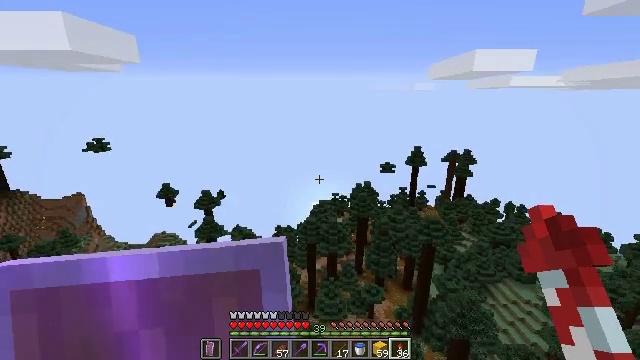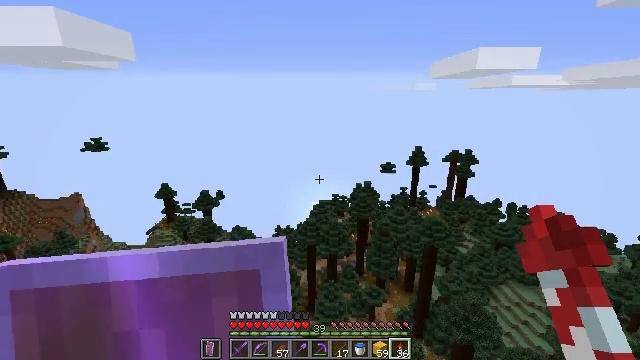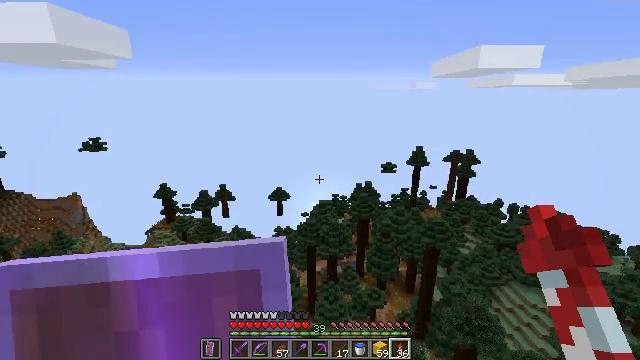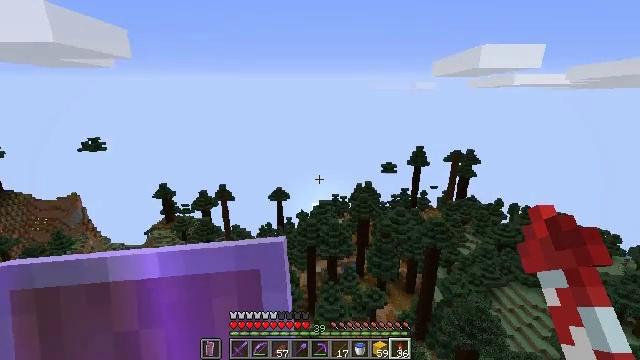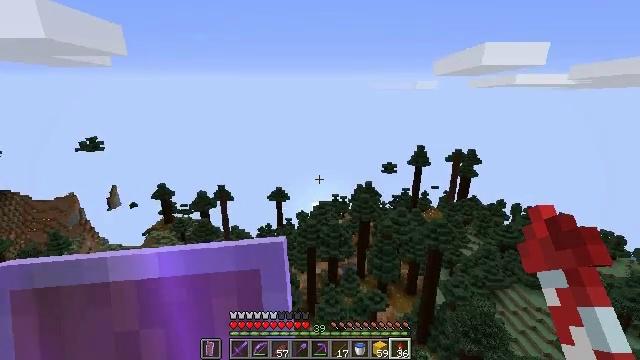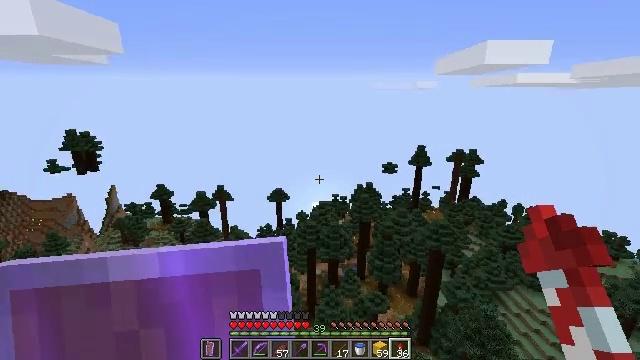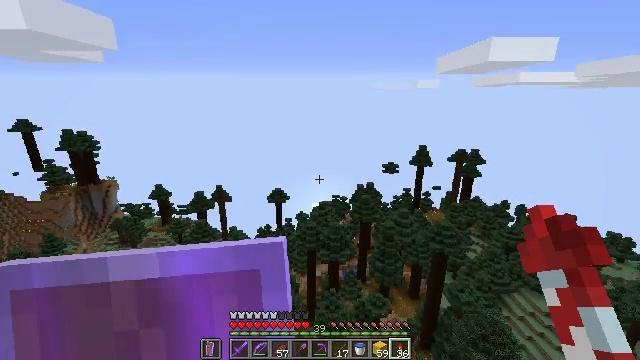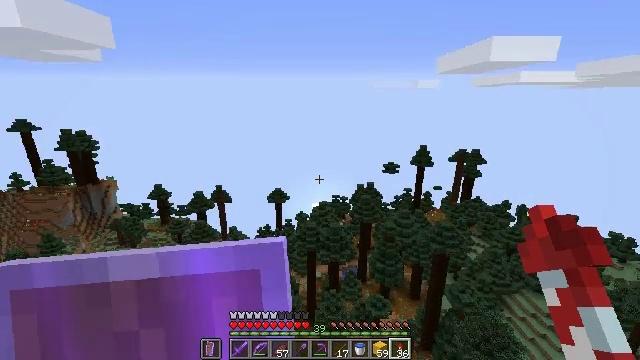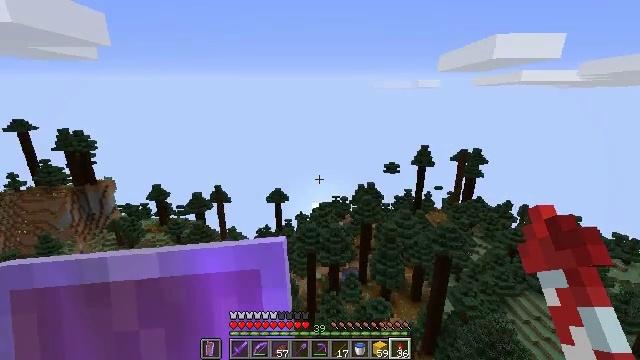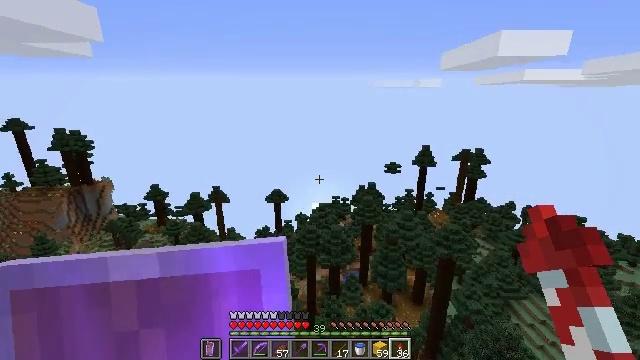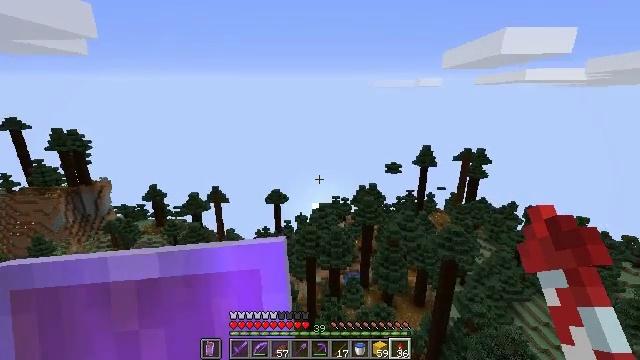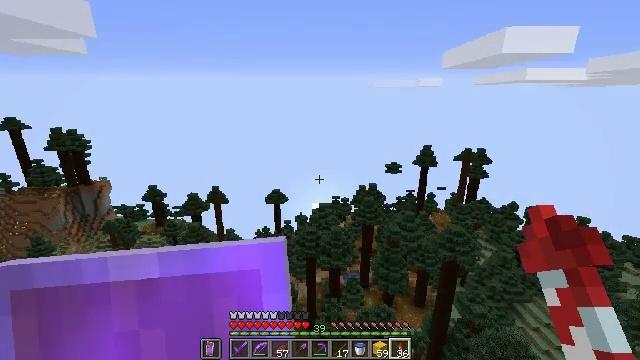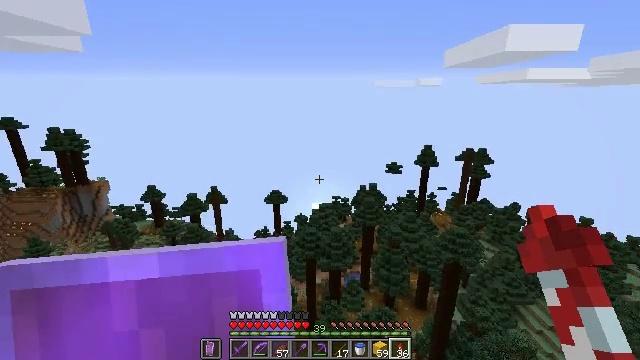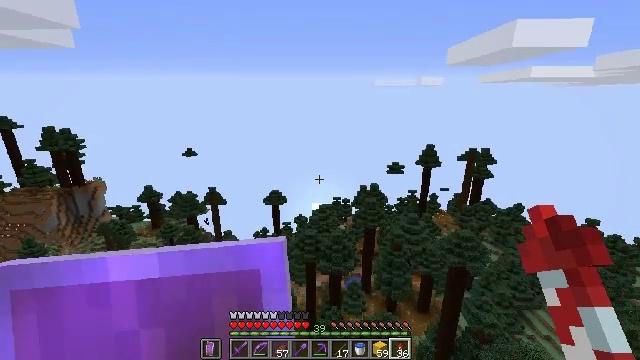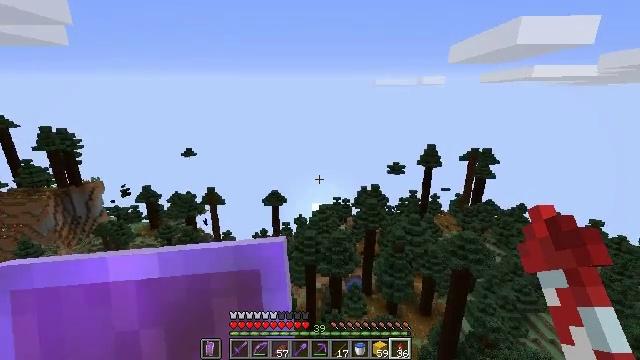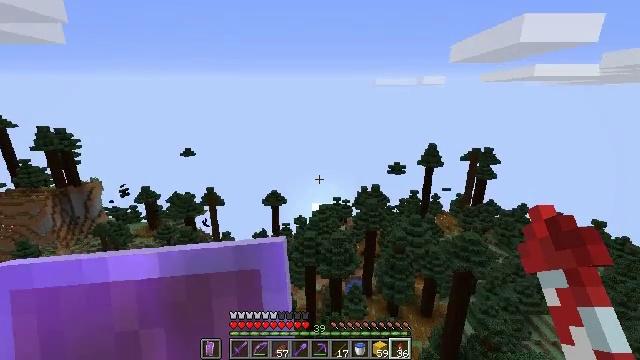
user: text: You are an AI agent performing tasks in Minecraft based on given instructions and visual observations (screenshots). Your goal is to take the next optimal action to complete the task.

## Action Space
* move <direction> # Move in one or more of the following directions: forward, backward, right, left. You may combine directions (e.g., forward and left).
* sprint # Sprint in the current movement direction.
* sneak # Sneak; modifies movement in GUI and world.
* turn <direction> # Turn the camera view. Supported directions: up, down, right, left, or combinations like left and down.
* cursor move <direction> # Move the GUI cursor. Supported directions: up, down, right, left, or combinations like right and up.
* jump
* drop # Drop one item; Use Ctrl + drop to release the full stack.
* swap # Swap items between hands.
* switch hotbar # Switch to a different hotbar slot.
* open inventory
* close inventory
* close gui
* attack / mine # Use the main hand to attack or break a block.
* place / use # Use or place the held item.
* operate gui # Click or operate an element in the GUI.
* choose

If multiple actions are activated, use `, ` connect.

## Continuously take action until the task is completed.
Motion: motion action
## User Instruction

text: craft item cyan carpet
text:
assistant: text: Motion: no_op
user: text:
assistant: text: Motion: no_op
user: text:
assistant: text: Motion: no_op
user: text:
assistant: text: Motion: no_op
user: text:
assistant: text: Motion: no_op
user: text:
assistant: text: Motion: no_op
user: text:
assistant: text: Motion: no_op
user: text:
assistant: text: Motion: no_op
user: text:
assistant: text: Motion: no_op
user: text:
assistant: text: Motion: no_op
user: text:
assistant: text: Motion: no_op
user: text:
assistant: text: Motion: no_op
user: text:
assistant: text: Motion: no_op
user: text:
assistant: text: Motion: no_op
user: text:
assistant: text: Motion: no_op
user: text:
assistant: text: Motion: move forward
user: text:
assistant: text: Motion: move forward
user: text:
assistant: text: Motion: move forward
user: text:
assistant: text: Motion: move forward, turn up
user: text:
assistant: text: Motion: move forward, turn right and up
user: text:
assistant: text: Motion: no_op
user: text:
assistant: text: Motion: no_op
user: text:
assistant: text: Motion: turn up
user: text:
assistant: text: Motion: turn up
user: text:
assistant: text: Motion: no_op
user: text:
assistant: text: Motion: no_op
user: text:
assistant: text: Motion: no_op
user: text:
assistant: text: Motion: no_op
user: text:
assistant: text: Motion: no_op
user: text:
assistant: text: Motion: no_op